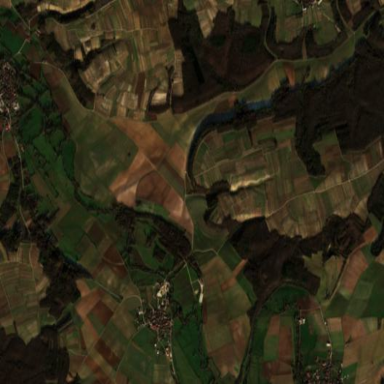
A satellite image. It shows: Picturesque farmland scene.